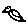
Label: bird